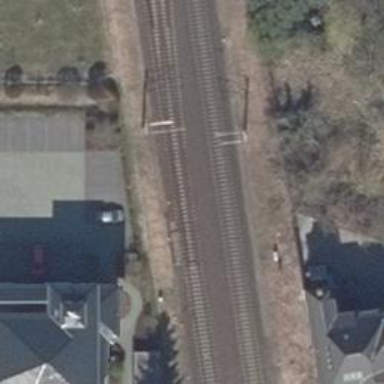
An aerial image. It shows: Railway switch with the turnout on the right side.